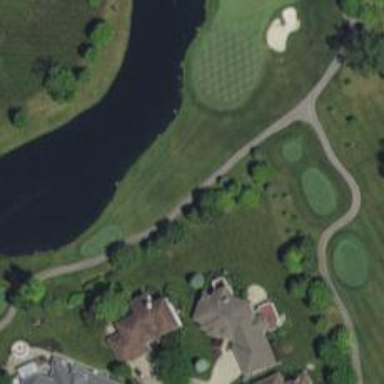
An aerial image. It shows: Path for both roads and golfers.